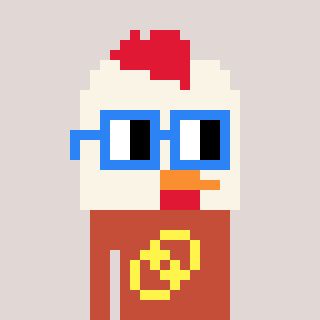
a pixel art character with square blue glasses, a chicken-shaped head and a rust-colored body on a warm background